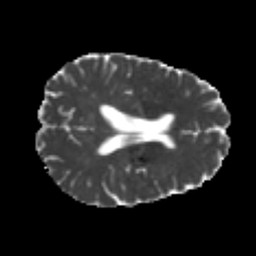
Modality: MD
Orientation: axial
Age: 25
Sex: male
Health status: healthy
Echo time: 0.074 s